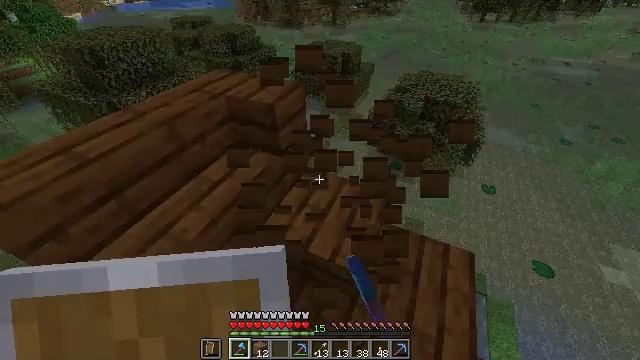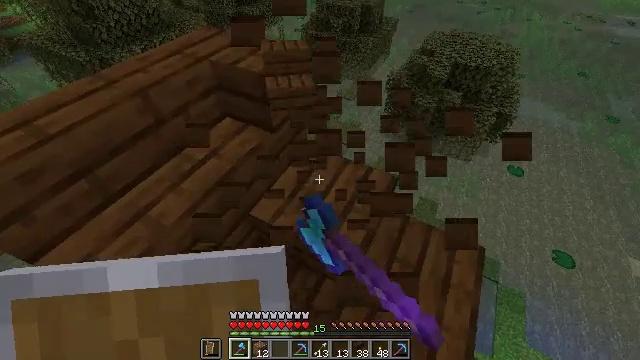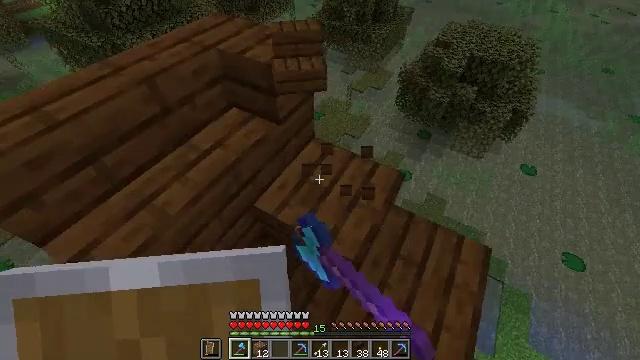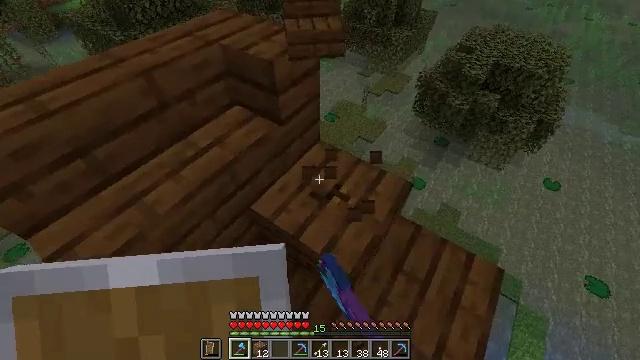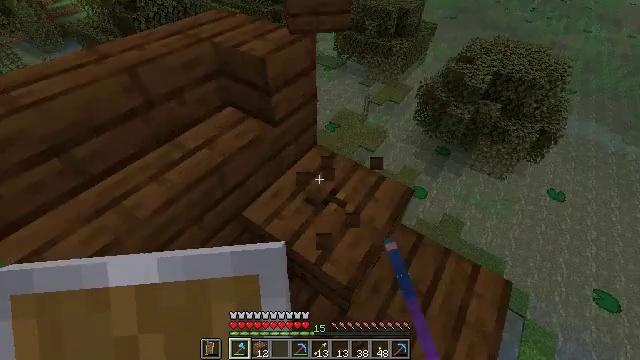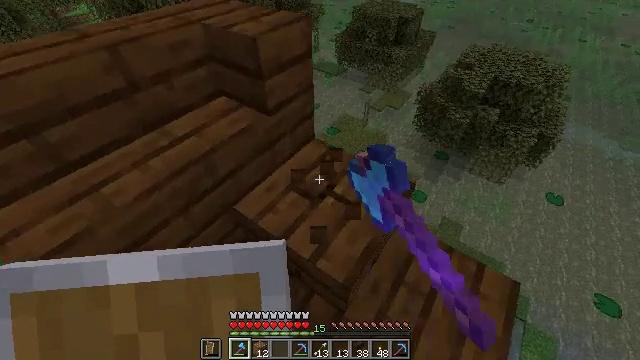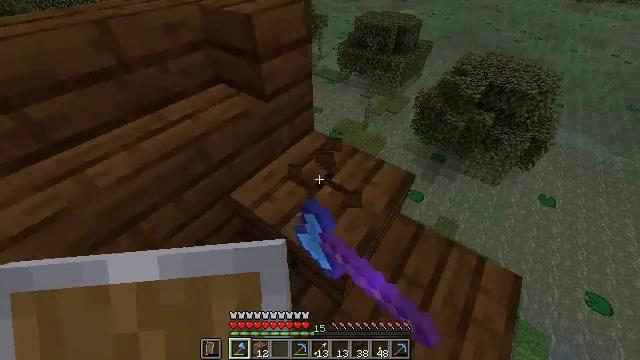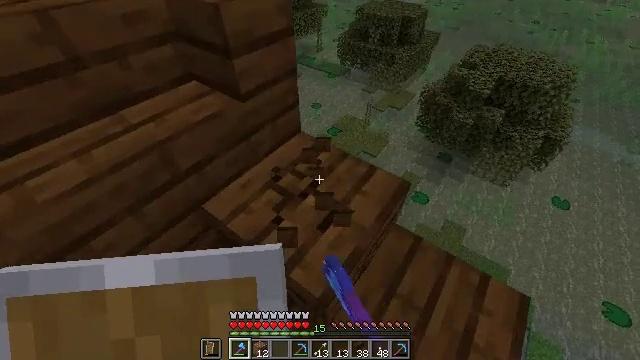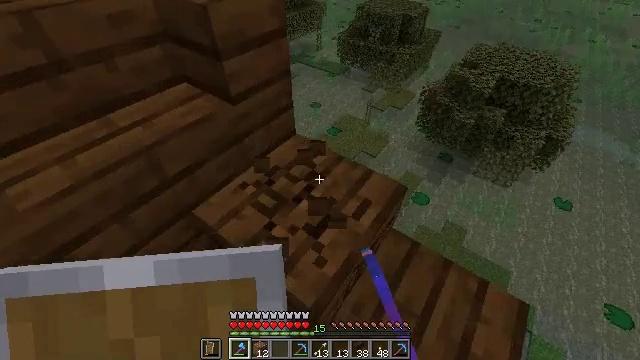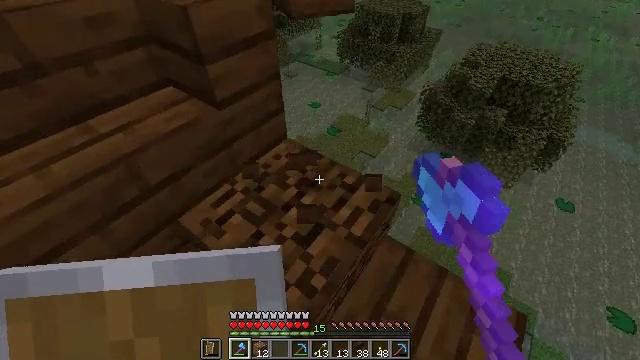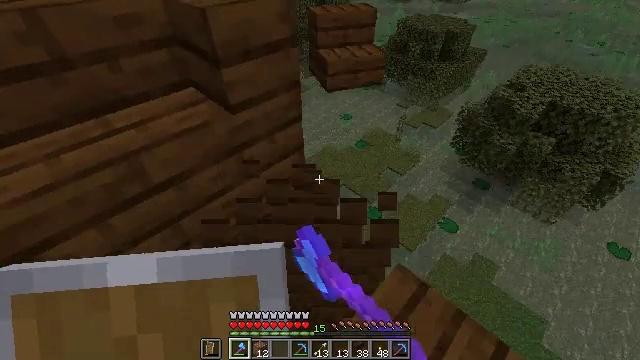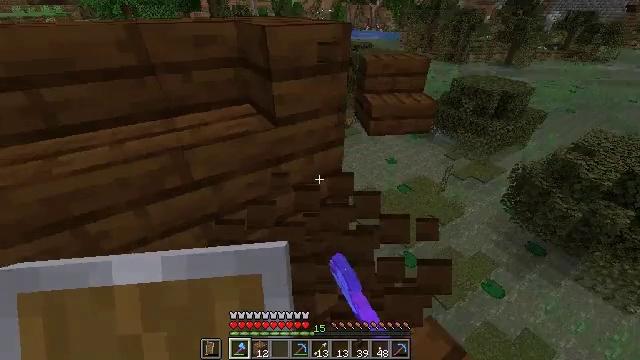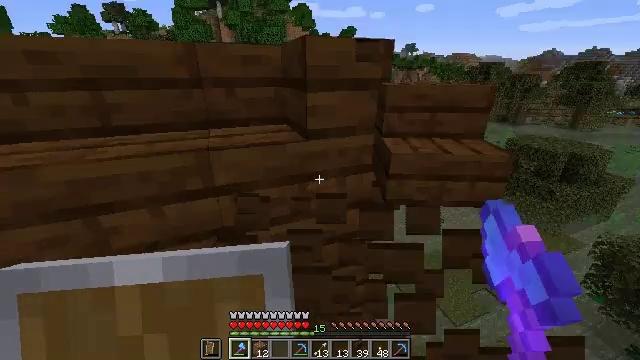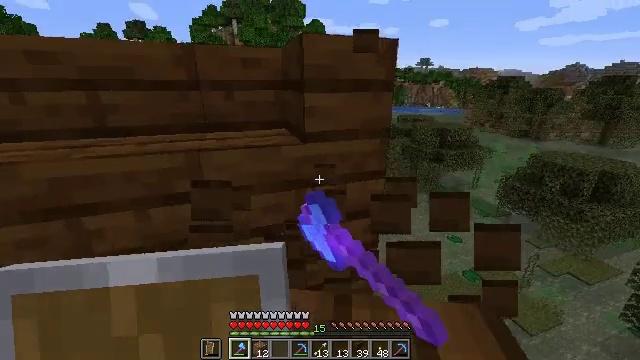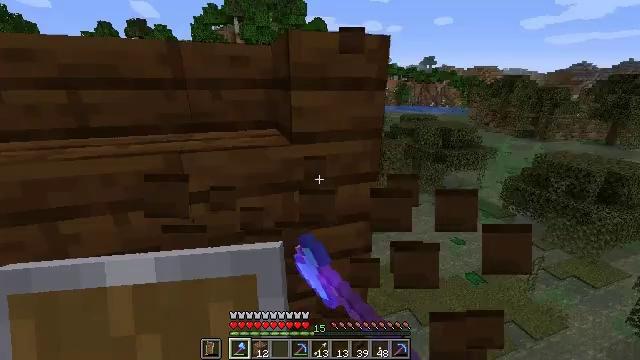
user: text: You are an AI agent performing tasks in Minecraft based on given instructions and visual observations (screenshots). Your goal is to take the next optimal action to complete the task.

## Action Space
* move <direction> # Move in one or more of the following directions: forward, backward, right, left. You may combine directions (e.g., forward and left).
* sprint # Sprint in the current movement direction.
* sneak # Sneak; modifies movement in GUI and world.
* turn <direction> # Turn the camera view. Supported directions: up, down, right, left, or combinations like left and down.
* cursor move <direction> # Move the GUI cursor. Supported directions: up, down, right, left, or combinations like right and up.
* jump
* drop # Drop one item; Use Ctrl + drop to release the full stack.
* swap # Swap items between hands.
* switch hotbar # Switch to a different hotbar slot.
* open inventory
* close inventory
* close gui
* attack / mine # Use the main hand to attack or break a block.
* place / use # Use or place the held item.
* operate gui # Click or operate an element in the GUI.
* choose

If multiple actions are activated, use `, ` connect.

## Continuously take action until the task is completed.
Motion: motion action
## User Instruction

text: Gather dark oak slab from the structure.
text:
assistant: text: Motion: move forward and move right, sneak, turn left and down, attack / mine
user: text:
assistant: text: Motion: move forward and move right, sneak, turn left and down, attack / mine
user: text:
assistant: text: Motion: move forward and move right, sneak, turn left, attack / mine
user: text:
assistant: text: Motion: move forward and move right, sneak, turn up, attack / mine
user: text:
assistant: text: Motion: move forward and move right, sneak, turn up, attack / mine
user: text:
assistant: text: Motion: move forward and move right, sneak, attack / mine
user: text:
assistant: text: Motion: move forward and move right, sneak, attack / mine
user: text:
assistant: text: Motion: move forward and move right, sneak, attack / mine
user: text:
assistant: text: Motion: move forward and move right, sneak, attack / mine
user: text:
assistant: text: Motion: move forward and move right, sneak, turn left and up, attack / mine
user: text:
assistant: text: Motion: move forward and move right, sneak, turn left and up, attack / mine
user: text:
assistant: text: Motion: move forward and move right, sneak, turn left and up, attack / mine
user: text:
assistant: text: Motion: move forward and move right, sneak, turn left and up, attack / mine
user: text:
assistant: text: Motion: move forward and move right, sneak, attack / mine
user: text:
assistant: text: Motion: sneak, attack / mine